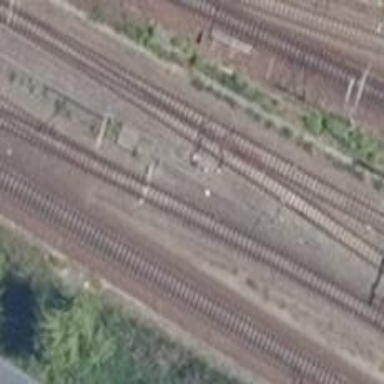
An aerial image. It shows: Railway switch.